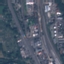
Land use / land cover: Highway